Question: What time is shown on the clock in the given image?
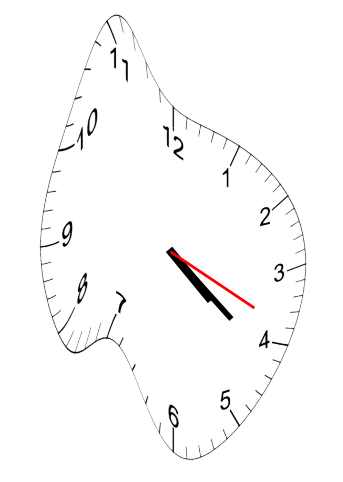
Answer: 04:21:19